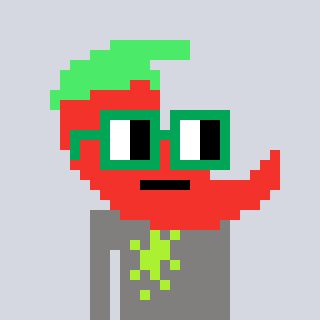
a pixel art character with square green glasses, a chilli-shaped head and a bluegrey-colored body on a cool background